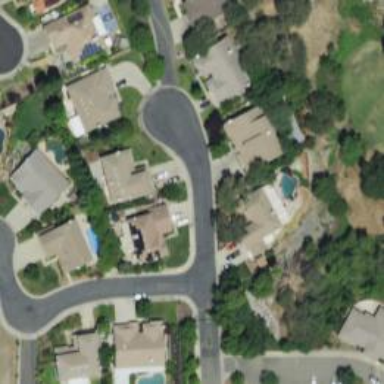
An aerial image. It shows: Residential road with asphalt surface and sidewalk on the left side.